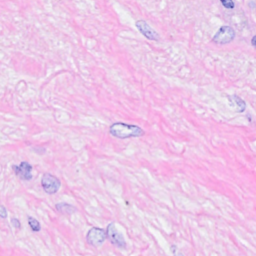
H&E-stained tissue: Breast